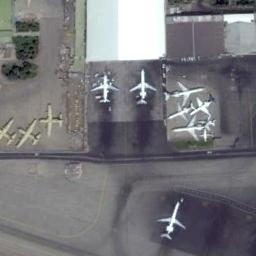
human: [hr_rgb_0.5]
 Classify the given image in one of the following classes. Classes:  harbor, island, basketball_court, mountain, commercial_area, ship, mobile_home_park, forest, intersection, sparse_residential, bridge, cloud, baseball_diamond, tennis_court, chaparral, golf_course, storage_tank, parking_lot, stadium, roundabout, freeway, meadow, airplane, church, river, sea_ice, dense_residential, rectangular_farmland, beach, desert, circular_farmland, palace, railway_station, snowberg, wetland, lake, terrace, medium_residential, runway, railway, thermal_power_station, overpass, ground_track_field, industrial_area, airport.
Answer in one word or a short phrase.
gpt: airplane